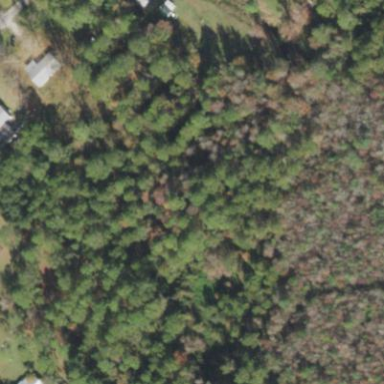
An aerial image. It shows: Mixed woodland with various types of leaves.